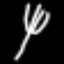
Label: fork